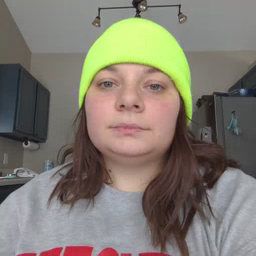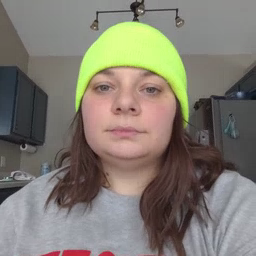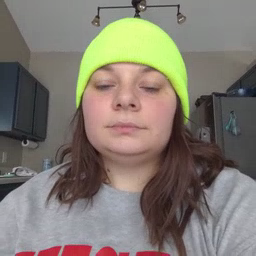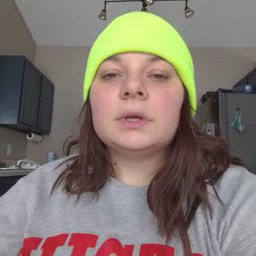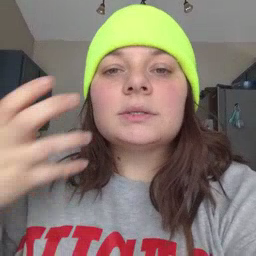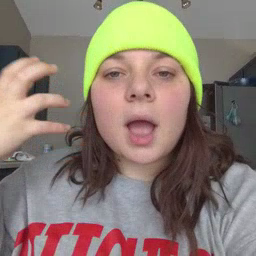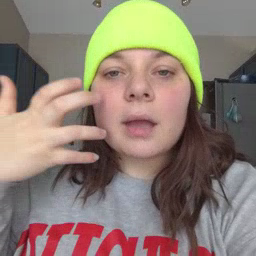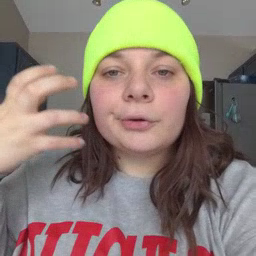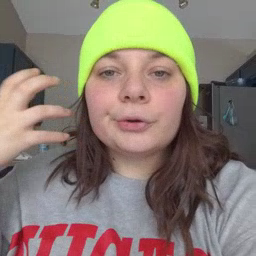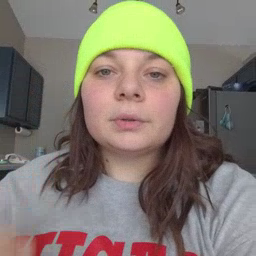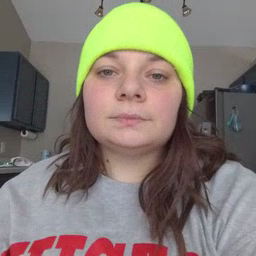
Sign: tiger